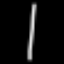
Label: line